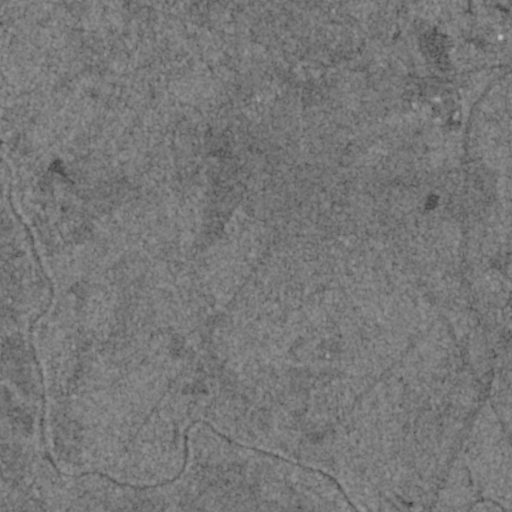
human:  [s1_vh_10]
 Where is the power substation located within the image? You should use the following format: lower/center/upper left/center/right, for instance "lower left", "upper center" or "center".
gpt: The power substation is located in the upper right of the image.
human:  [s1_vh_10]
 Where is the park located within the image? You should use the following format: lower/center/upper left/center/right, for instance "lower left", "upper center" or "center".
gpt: There is no park in the image.

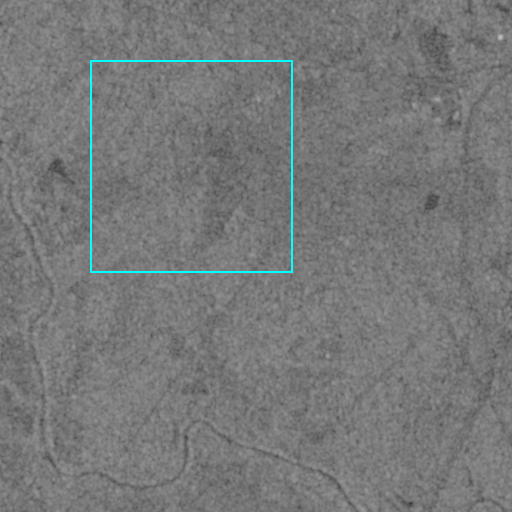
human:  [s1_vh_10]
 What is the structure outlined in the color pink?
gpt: There is no pink outline.
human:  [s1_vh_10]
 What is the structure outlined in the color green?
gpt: There is no structure outlined in green.